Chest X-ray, AP view. Patient: 47 years old, sex F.
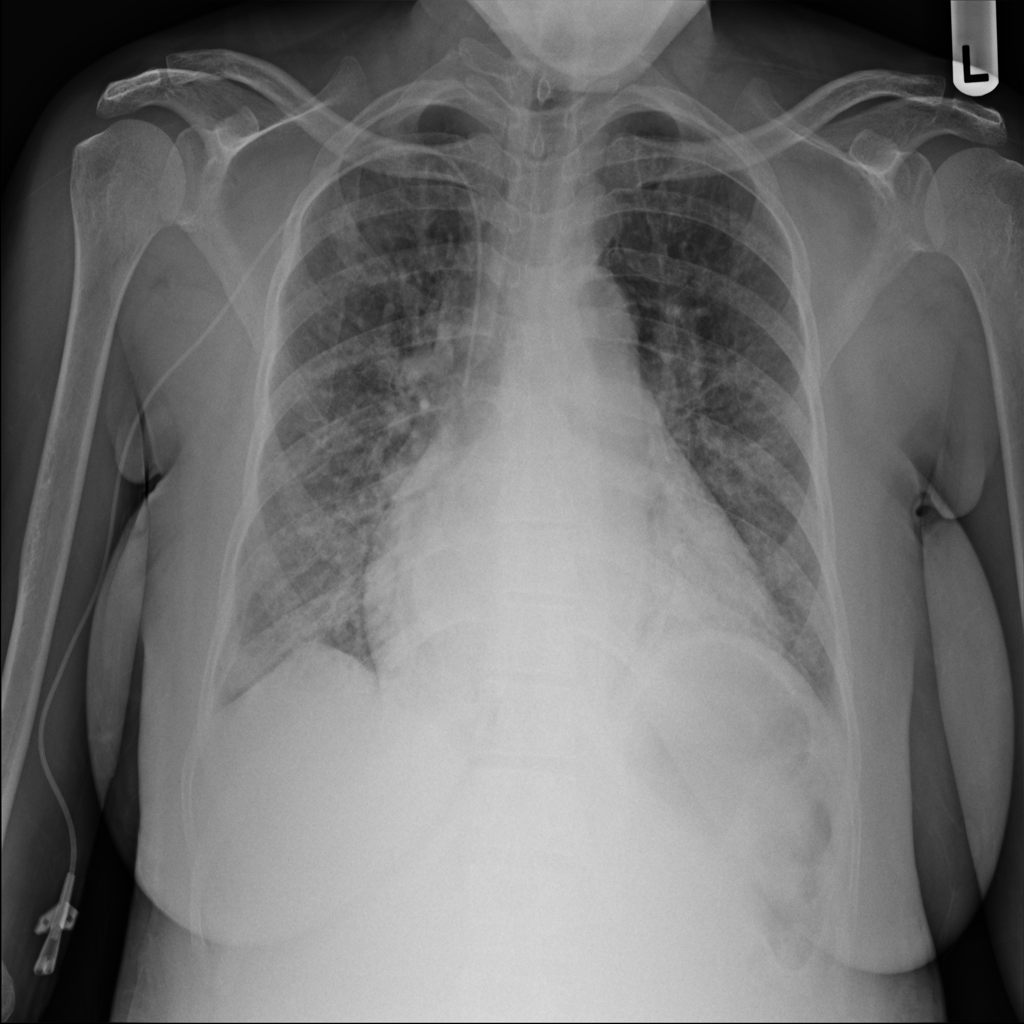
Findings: Infiltration